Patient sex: M
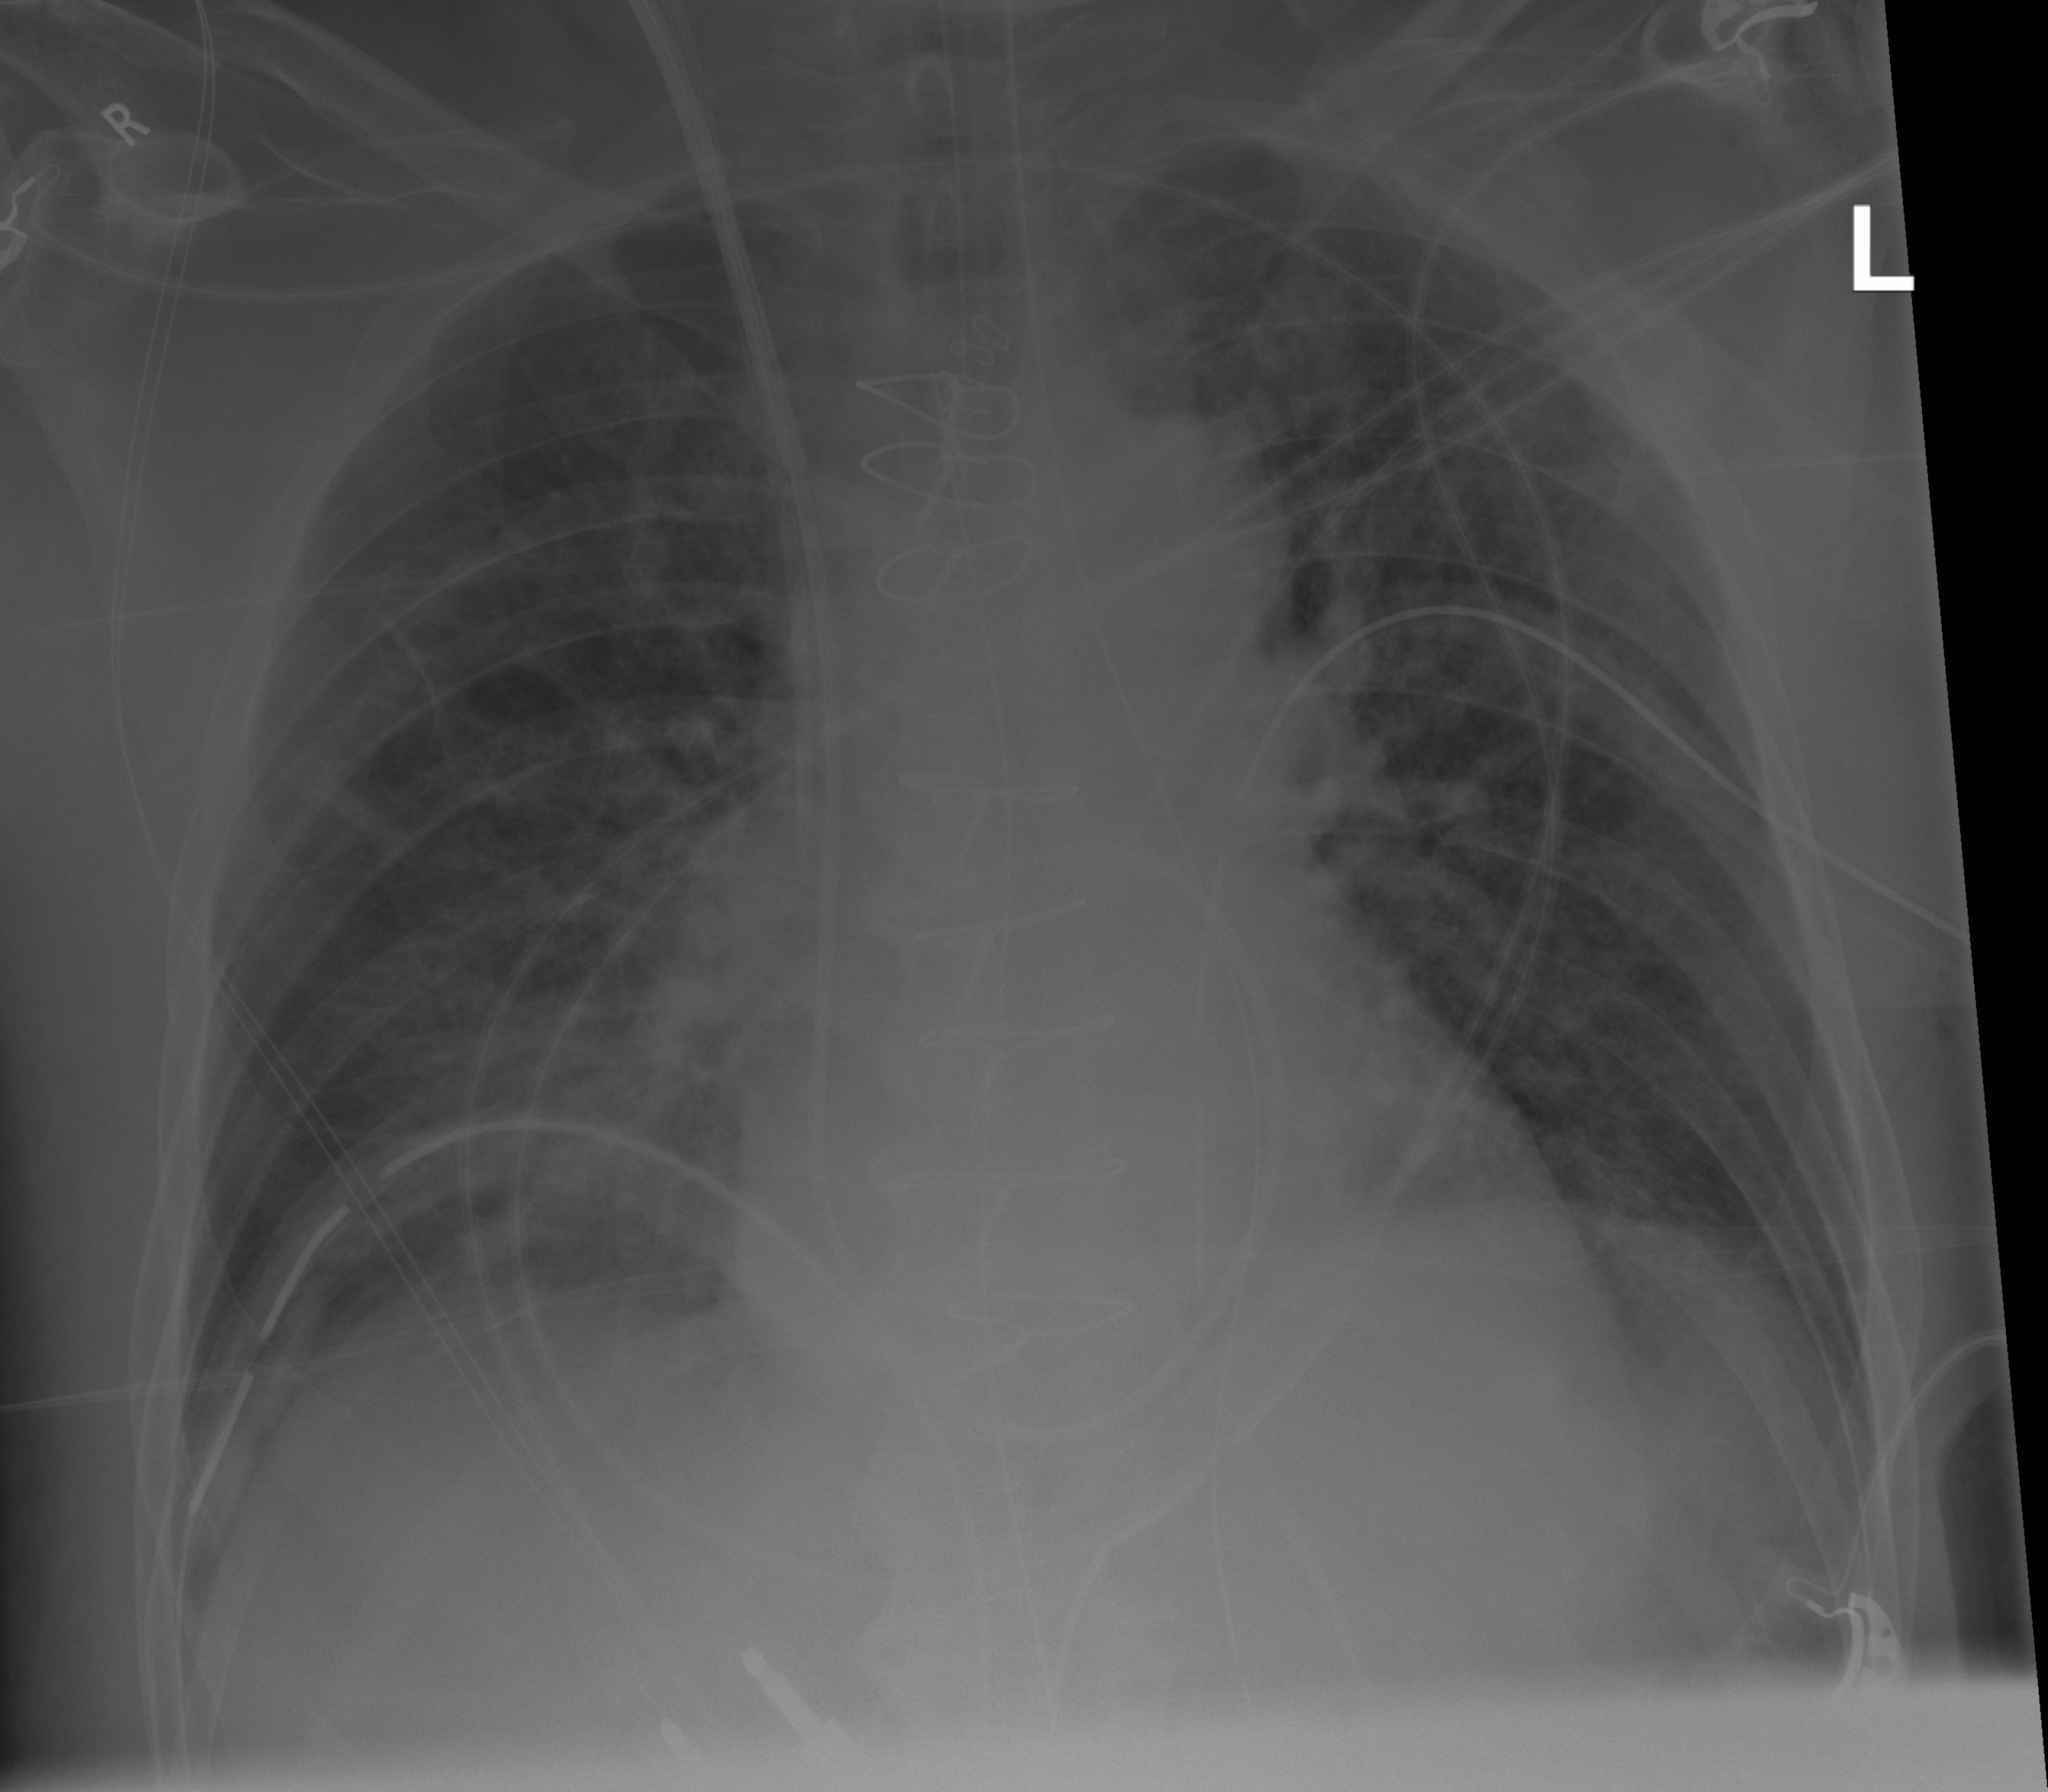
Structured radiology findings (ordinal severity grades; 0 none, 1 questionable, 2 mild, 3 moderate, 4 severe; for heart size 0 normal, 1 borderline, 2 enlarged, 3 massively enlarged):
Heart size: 2
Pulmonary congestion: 2
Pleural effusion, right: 0
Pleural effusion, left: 0
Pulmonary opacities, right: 2
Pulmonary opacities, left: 2
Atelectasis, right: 2
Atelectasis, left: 0